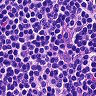
Metastatic tissue present: no